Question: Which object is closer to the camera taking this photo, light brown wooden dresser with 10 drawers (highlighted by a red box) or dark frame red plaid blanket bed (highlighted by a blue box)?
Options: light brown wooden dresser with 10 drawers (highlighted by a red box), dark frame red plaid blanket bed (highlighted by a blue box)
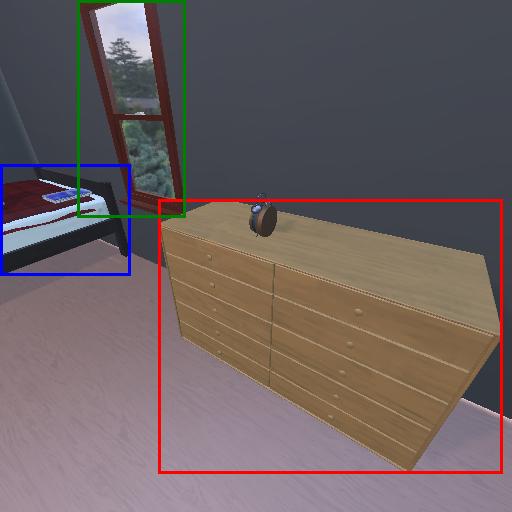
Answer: light brown wooden dresser with 10 drawers (highlighted by a red box)